This wavelet scalogram was computed from a rotor test-rig vibration snapshot. Determine the machine's mechanical condition. Answer with exactly one of: normal, misalignment, unbalance, looseness.
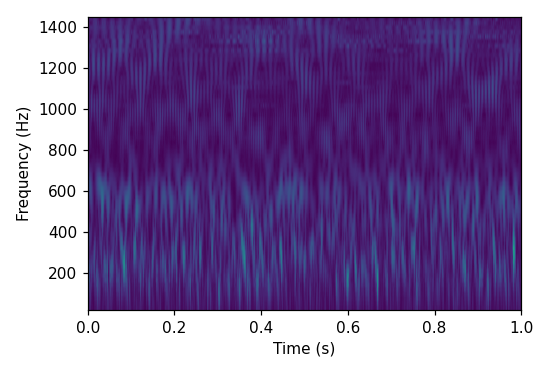
Answer: normal